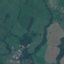
Land use / land cover class: Pasture